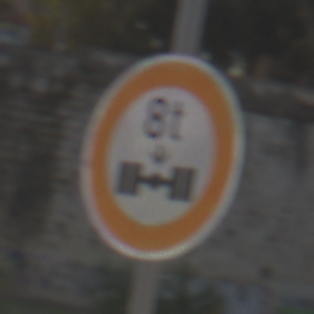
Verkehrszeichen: TatsaechlicheAchslast
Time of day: MorningAfternoon
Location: Outdoor (Suburban)
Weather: PartlyCloudy
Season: NotSpecified
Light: Natural